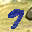
Label: 9